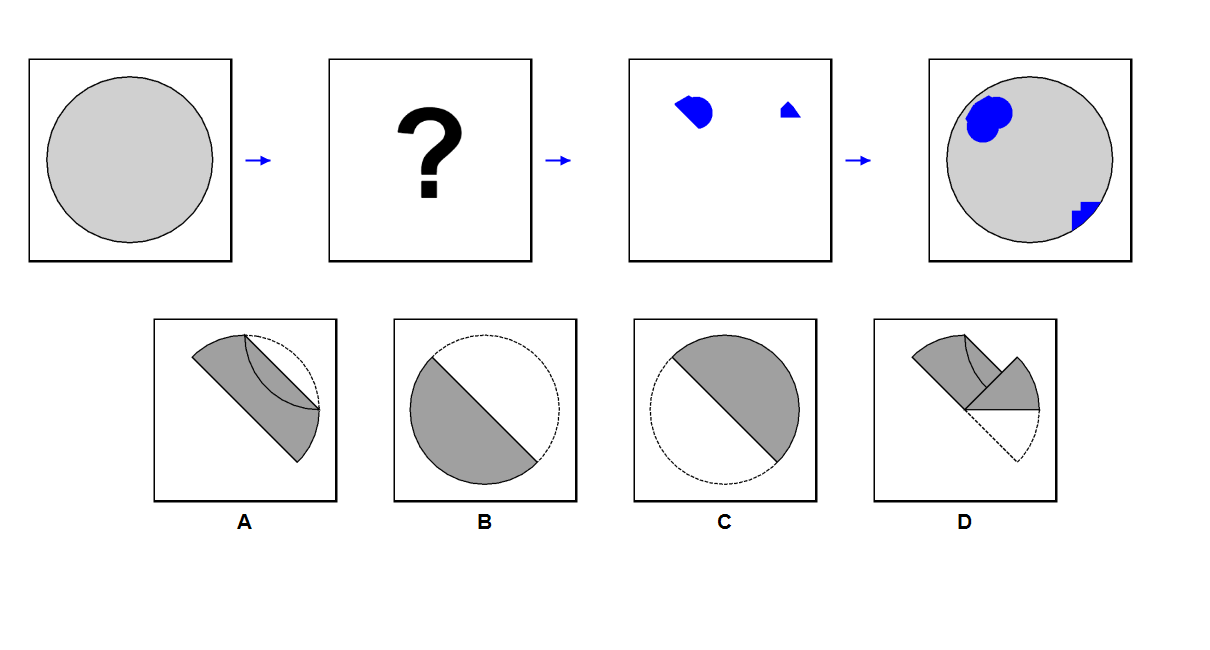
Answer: B